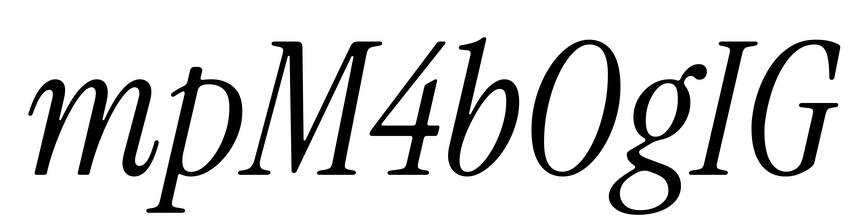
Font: InstrumentSerif-Italic